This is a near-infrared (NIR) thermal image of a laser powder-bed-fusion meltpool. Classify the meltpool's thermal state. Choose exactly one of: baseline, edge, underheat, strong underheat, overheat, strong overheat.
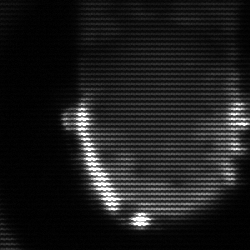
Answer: baseline